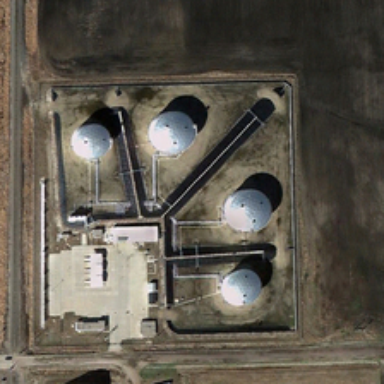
Four white storage tanks are near a crossroads in a piece of bareland .